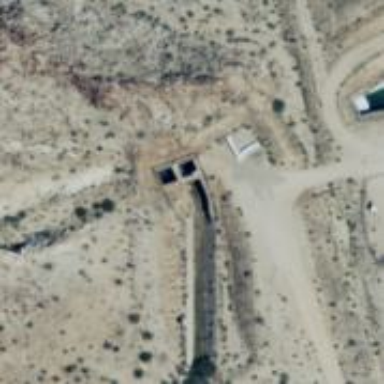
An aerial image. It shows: Culvert tunnel carrying water for canal.